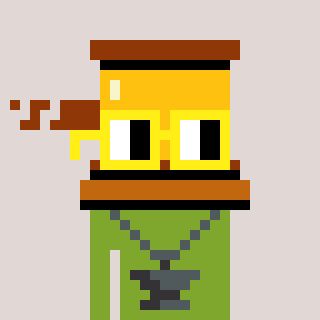
a pixel art character with square yellow glasses, a gavel-shaped head and a slimegreen-colored body on a warm background